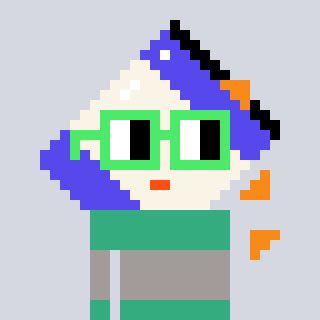
a pixel art character with square light green glasses, a chips-shaped head and a teal-colored body on a cool background